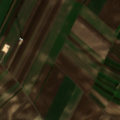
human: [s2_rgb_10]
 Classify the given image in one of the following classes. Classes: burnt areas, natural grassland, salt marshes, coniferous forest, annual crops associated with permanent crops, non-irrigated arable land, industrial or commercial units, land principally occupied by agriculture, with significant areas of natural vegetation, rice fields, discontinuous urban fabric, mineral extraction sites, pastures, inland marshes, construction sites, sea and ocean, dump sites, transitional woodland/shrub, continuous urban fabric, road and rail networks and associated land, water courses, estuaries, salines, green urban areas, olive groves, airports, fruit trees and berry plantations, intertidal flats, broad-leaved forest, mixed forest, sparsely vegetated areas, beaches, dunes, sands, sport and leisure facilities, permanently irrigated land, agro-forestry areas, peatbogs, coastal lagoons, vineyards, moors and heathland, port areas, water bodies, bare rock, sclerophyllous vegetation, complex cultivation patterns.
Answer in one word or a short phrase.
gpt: non-irrigated arable land, vineyards